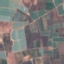
Land use / land cover class: PermanentCrop